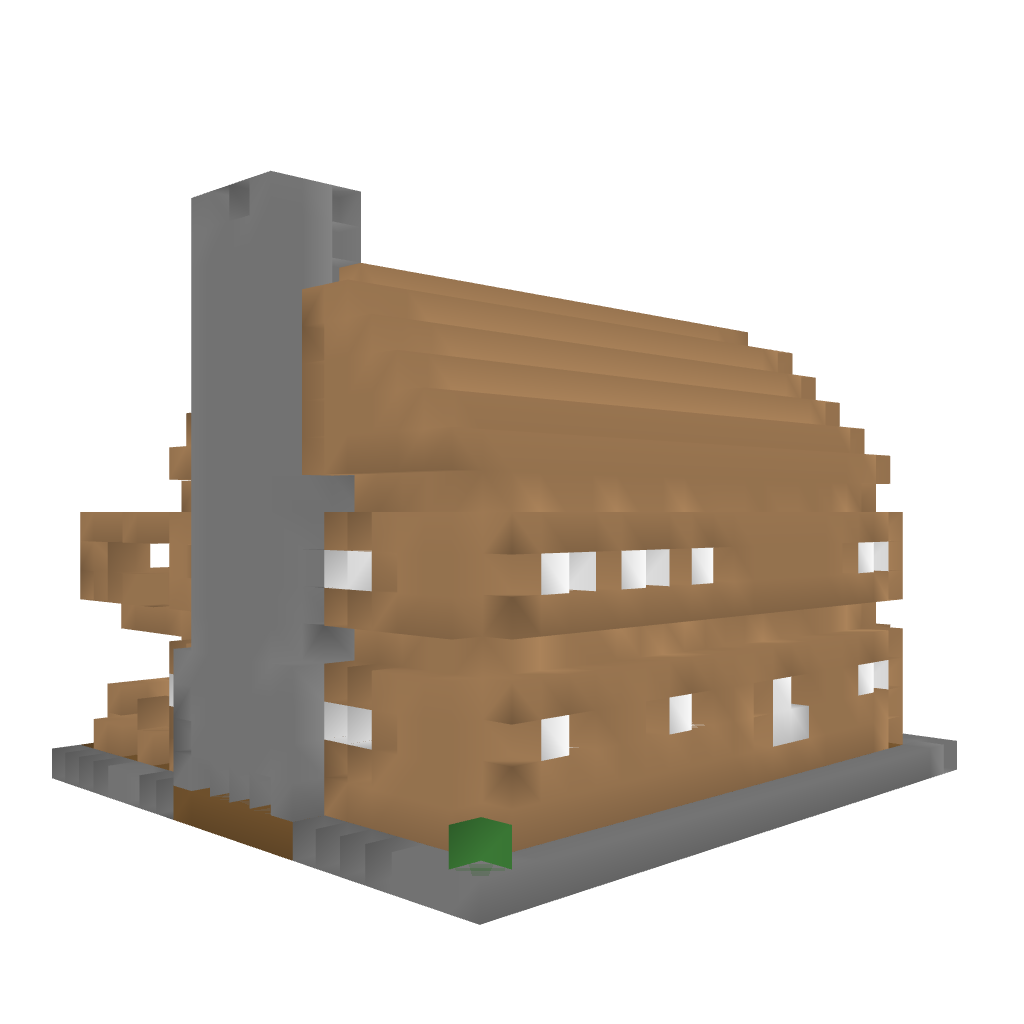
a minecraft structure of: Large Wooden Lodge bad low quality